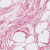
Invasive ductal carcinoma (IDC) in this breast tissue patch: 0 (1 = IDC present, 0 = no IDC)